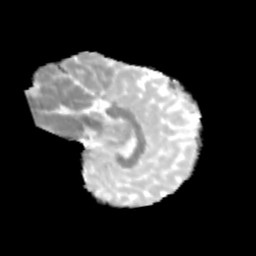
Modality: MD
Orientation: sagittal
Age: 12
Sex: male
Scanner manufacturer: siemens
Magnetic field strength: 3 T
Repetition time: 3.8 s
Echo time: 0.07 s